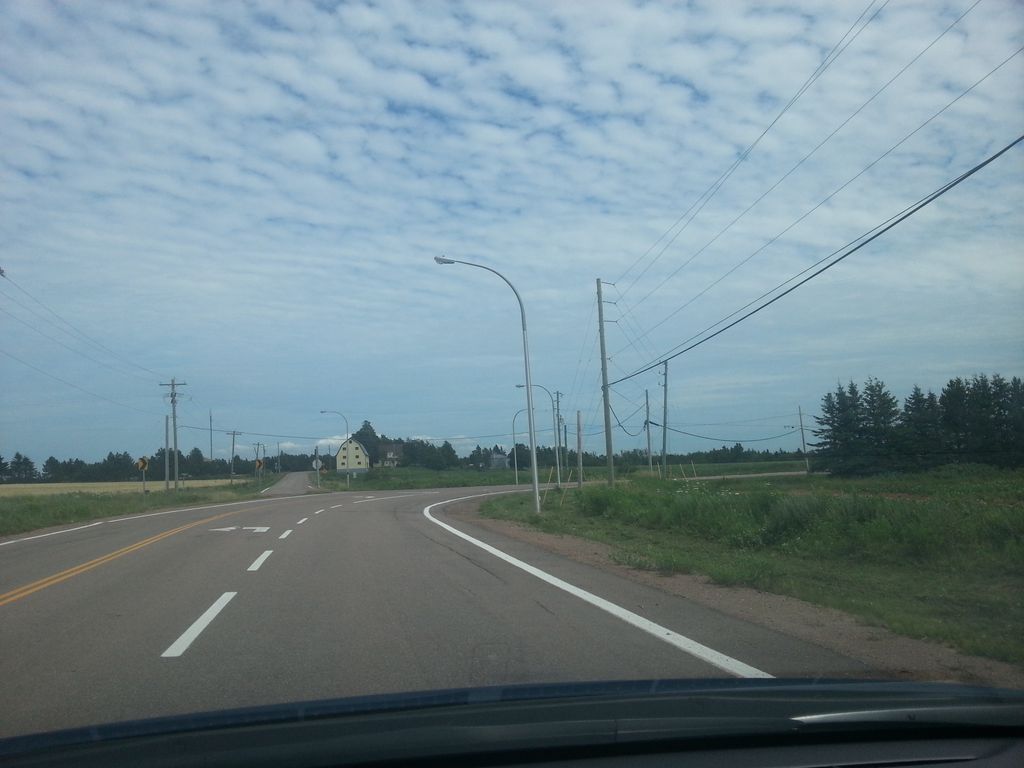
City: charlottetown